如图，在三棱锥 \(A-BCD\) 中，棱 \(AB\) 的中点为 \(E\)，棱 \(AC\) 的中点为 \(F\)，棱 \(BD\) 的中点为 \(G\)，经过 \(E\)、\(F\)、\(G\) 的截面一定是（ ）

A. 三角形 \quad B. 矩形 \quad C. 梯形 \quad D. 平行四边形
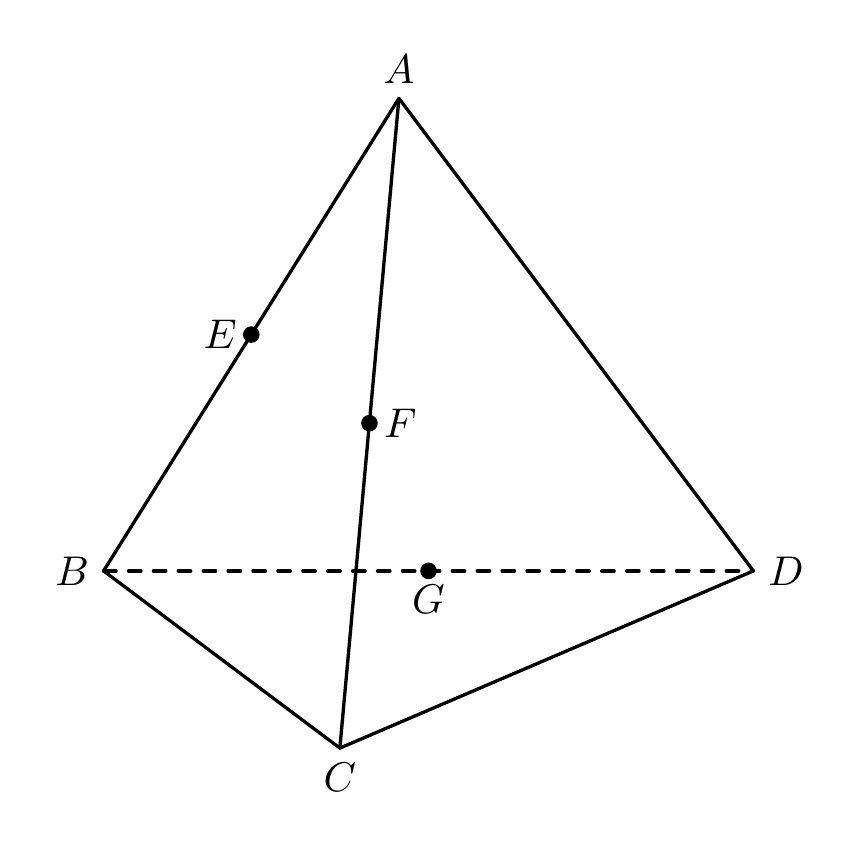
【解答】
【答案】D

【详解】取 \(CD\) 的中点 \(P\)，连接 \(PF\)，\(PG\)，\(EF\)，\(EG\)。

因为棱 \(AB\) 的中点为 \(E\)，棱 \(AC\) 的中点为 \(F\)，棱 \(BD\) 的中点为 \(G\)，
所以 \(EF \parallel BC\)，\(GP \parallel BC\)，\(EG \parallel AD\)，\(FP \parallel AD\)，

故 \(EF \parallel GP\)，\(EG \parallel FP\)，
所以四边形 \(EFPG\) 为平行四边形，

故经过 \(E\)、\(F\)、\(G\) 的截面为平行四边形 \(EFPG\)。

故选：D.
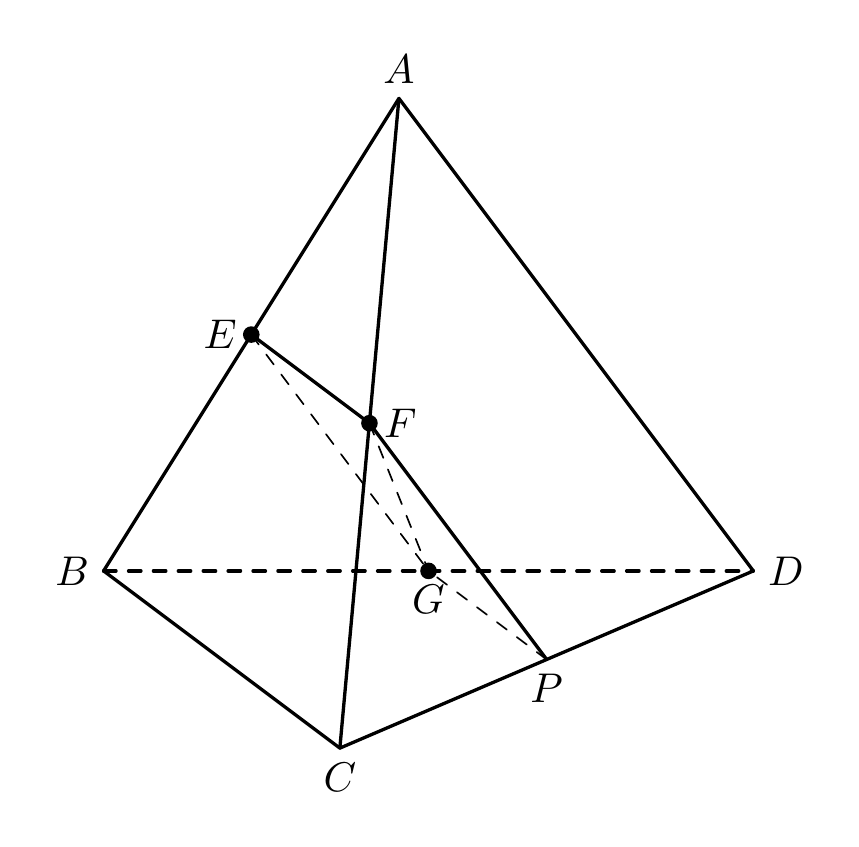